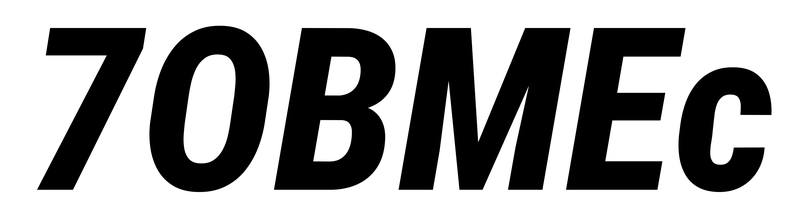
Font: Roboto-Italic_Condensed_ExtraBold_Italic